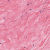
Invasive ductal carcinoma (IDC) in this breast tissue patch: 0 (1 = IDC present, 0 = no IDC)